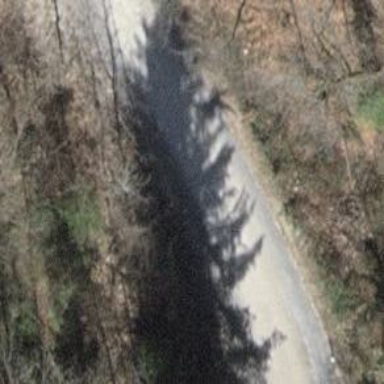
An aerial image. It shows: Tertiary road with unpaved surface.